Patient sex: M
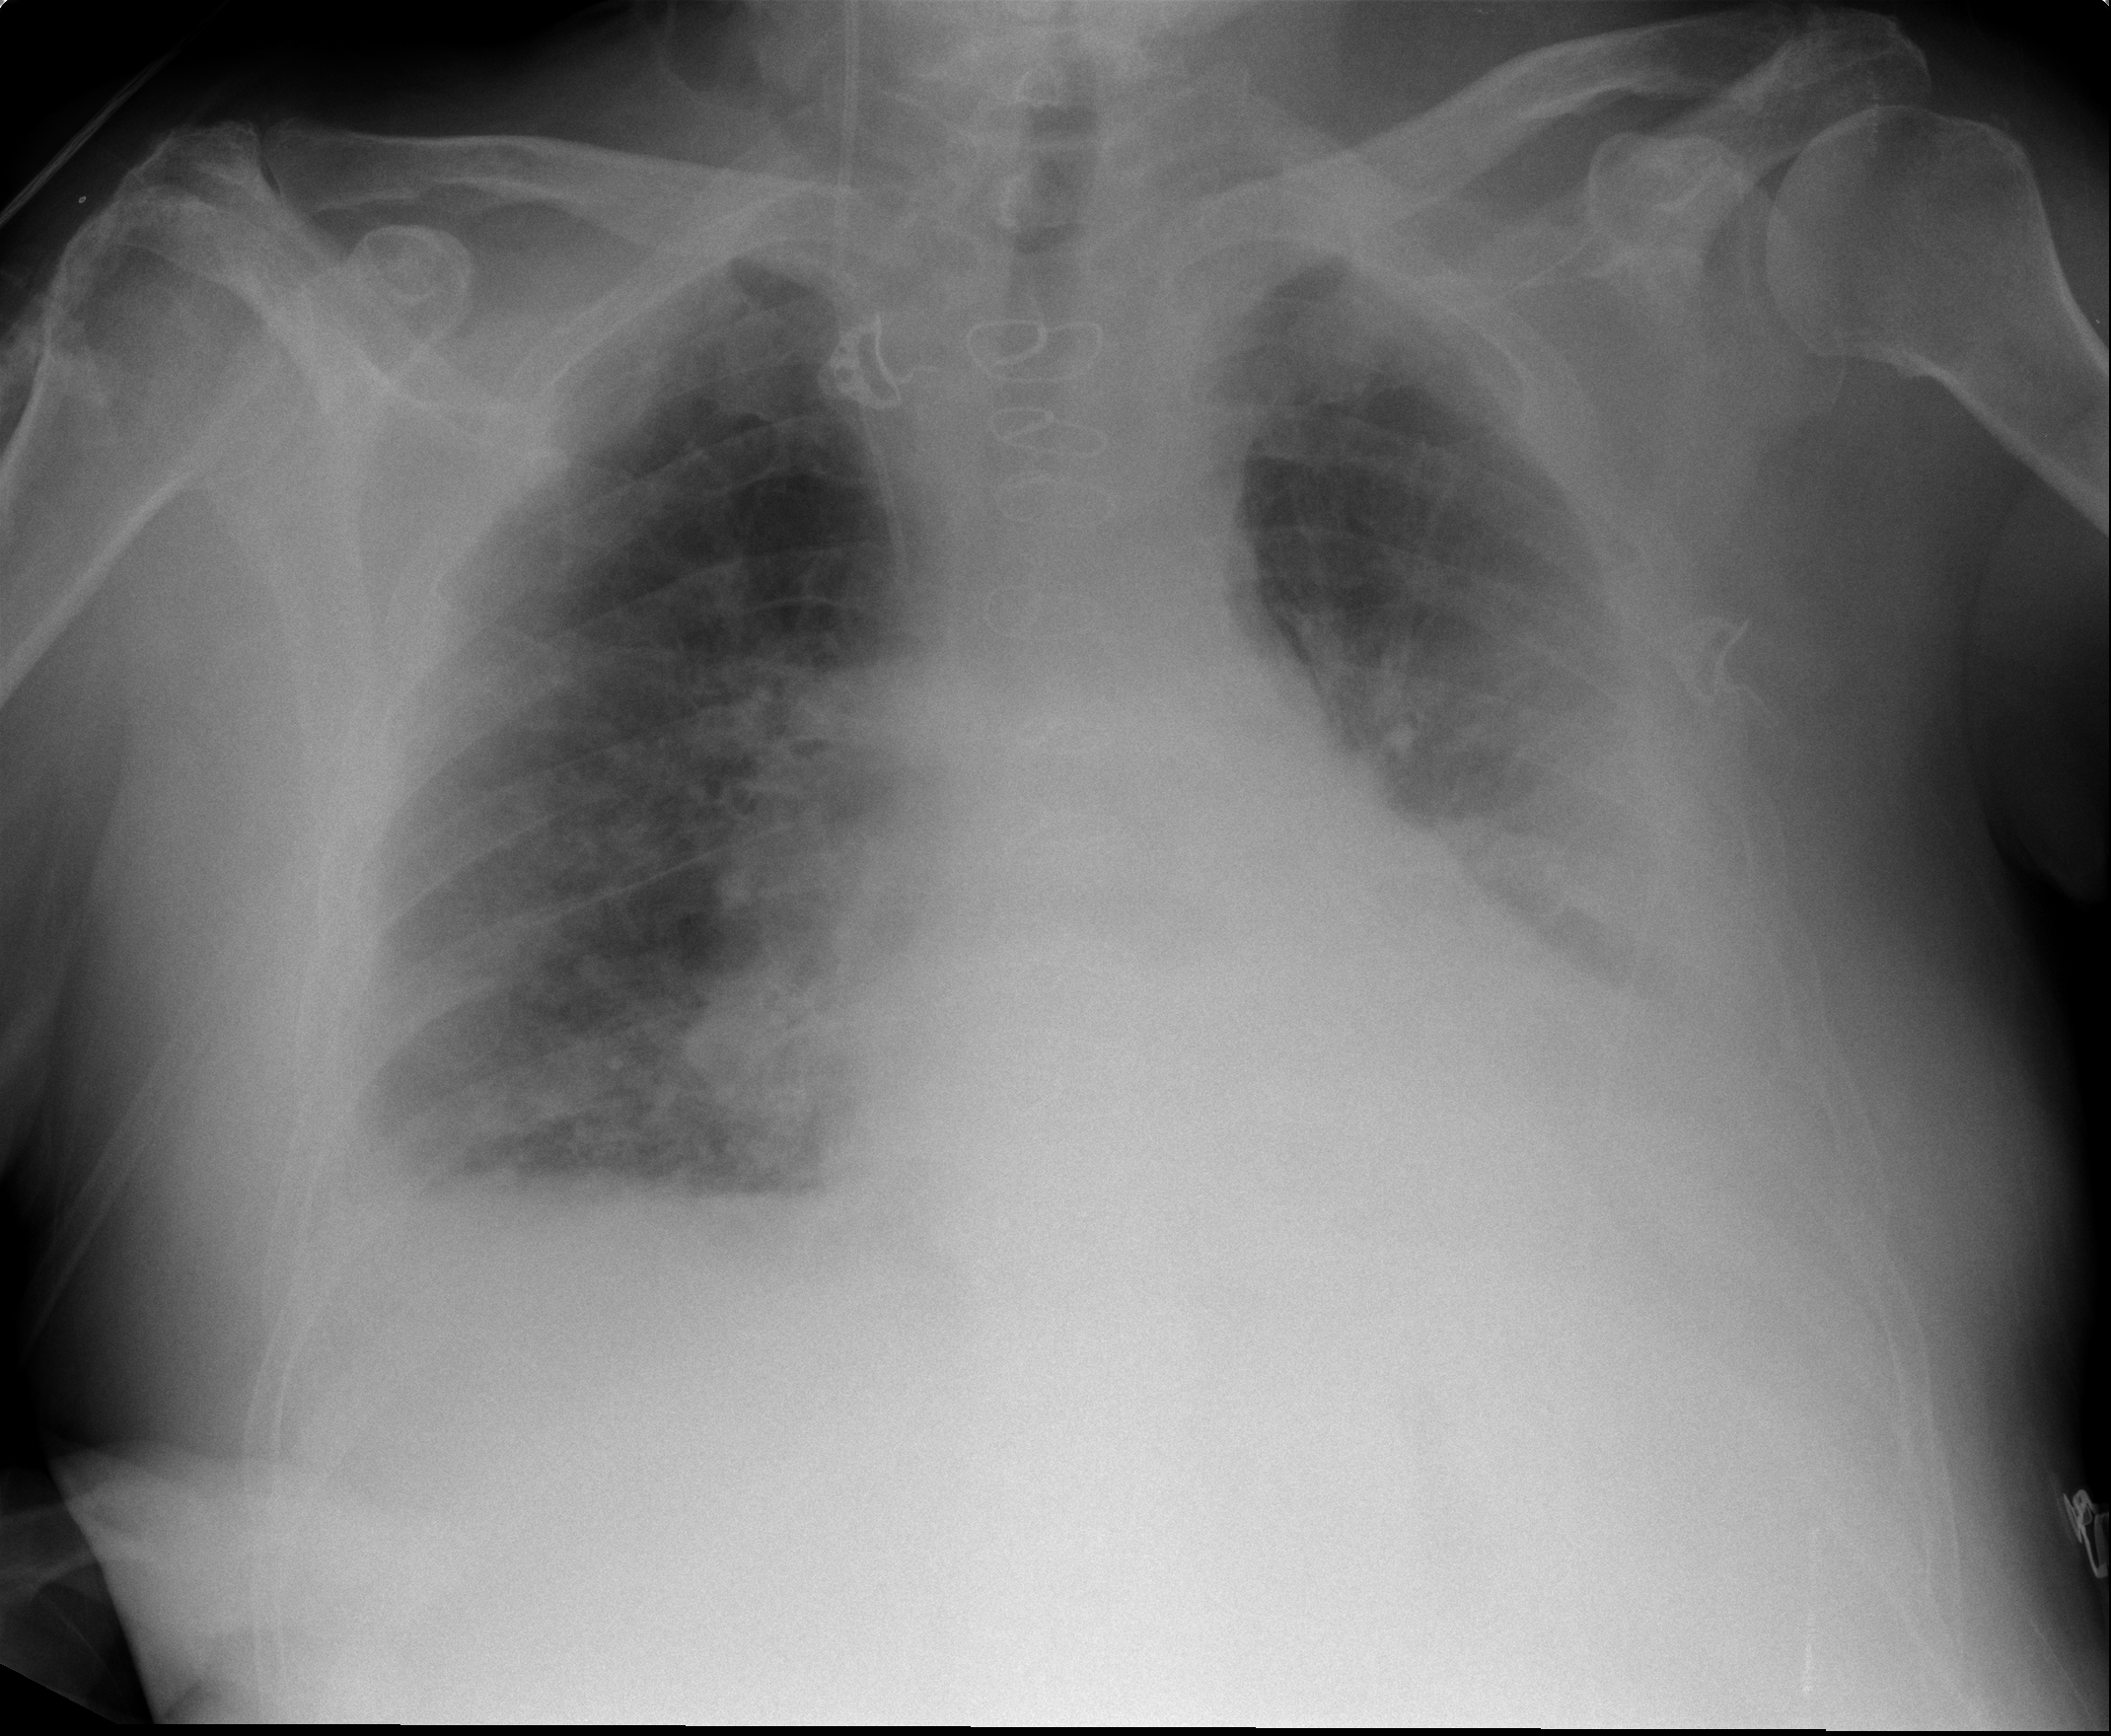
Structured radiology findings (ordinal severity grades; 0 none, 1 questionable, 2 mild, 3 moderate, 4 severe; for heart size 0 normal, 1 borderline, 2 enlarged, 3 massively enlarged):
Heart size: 2
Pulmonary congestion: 2
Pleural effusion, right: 2
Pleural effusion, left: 2
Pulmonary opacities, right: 1
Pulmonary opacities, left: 1
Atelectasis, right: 2
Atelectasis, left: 2